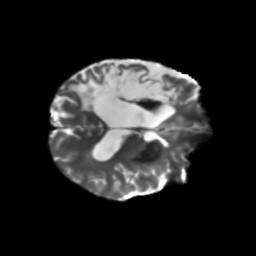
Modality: T2w
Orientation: axial
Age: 46
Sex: male
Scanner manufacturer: siemens
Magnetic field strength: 3 T
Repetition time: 5.47 s
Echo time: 0.0854 s